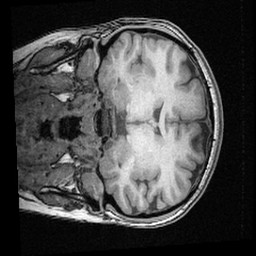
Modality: T1w
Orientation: coronal
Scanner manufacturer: ge
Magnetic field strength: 3 T
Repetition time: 0.008572 s
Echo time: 0.003384 s